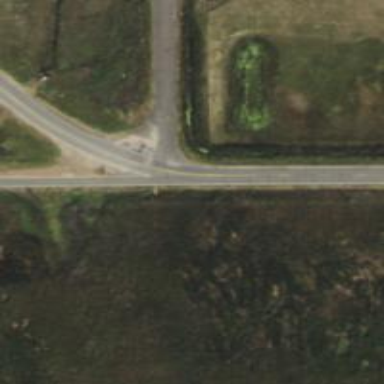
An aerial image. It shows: Tertiary_link road with asphalt surface.